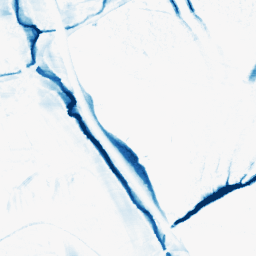
Category: morphological
Decomposition family: morphological_ellipse
Decomposition parameters: operation: closing
width: 10
height: 30
Upsampling method: sinc_hamming
Upsampling parameters: scale: 2
kernel_size: 8
Upsampling scale: 2